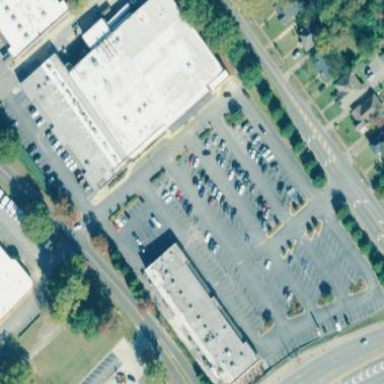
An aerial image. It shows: Retail area.